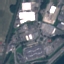
Label: Industrial